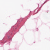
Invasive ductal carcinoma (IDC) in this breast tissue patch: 0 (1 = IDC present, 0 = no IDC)